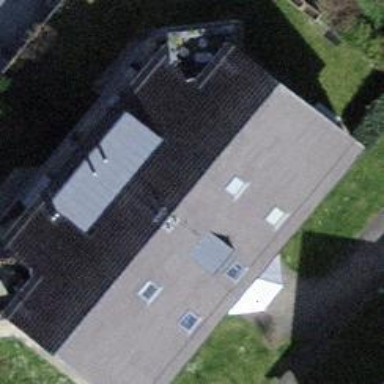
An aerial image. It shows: Building with tile roof.